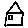
Label: house